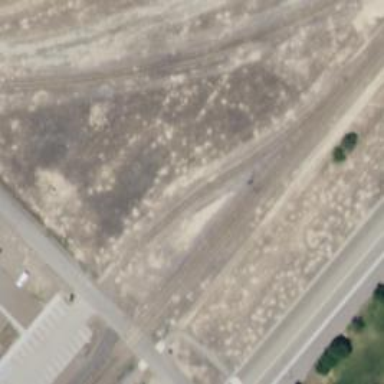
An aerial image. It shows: Railway siding with rails.